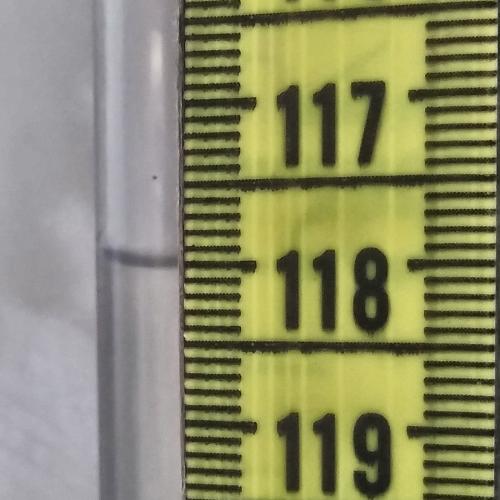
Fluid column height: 118.0 cm